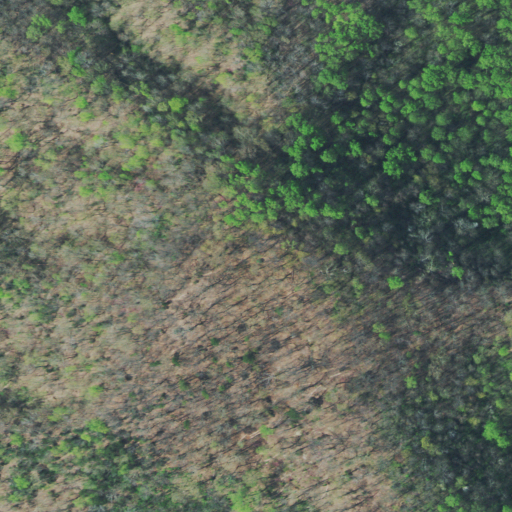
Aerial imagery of mountain in Tennessee named Goat Knob containing deciduous forest and mixed forest